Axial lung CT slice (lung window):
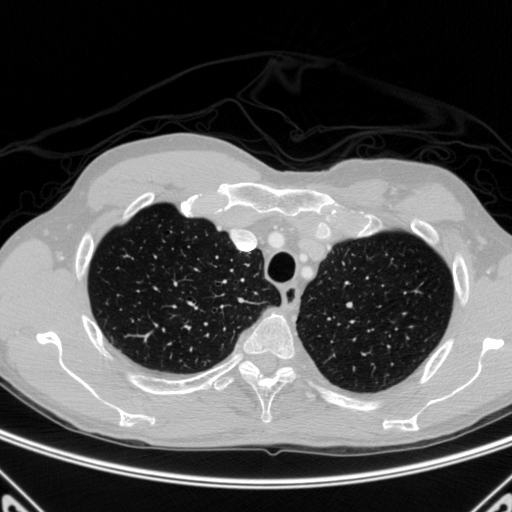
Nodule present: no